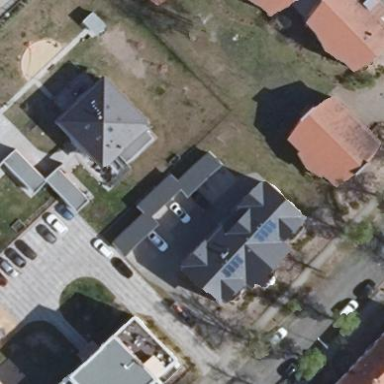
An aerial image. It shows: Group of garages.